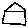
Label: house